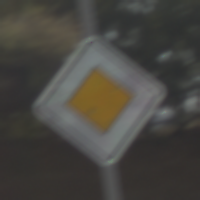
Verkehrszeichen: Vorfahrtsstrasse
Umgebung: Outdoor, Nature
Tageszeit: MorningAfternoon
Wetter: PartlyCloudy
Licht: Natural
Jahreszeit: NotSpecified
Kontrast: HighContrast